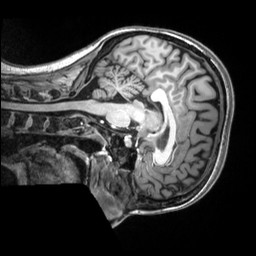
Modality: T1w
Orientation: sagittal
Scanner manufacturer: siemens
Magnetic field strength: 3 T
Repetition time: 2.5 s
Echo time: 0.00343 s